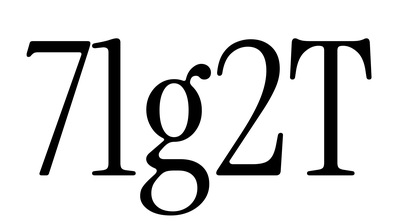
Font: InstrumentSerif-Regular